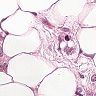
Metastatic tissue present: yes